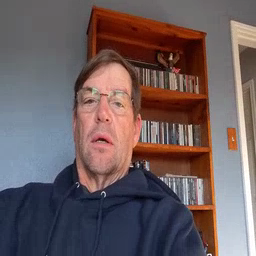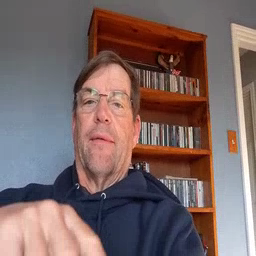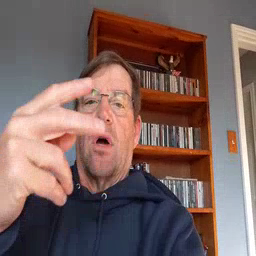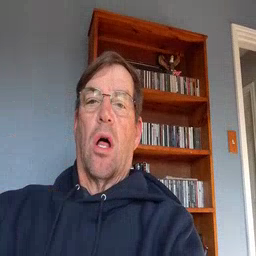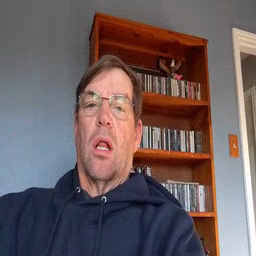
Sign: fall